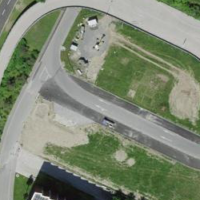
EUNIS habitat code: 25
Species observed at this site:
Prunus spinosa
Mercurialis perennis